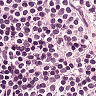
Metastatic tissue present: no